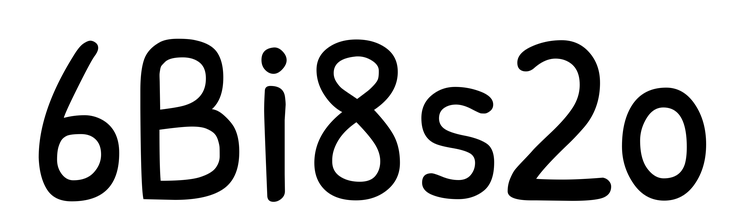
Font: PatrickHand-Regular